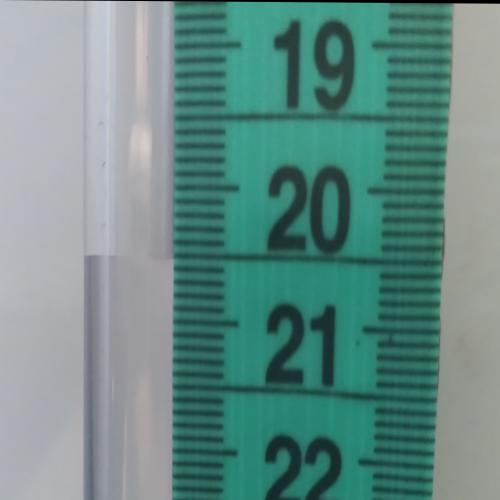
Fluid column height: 20.5 cm